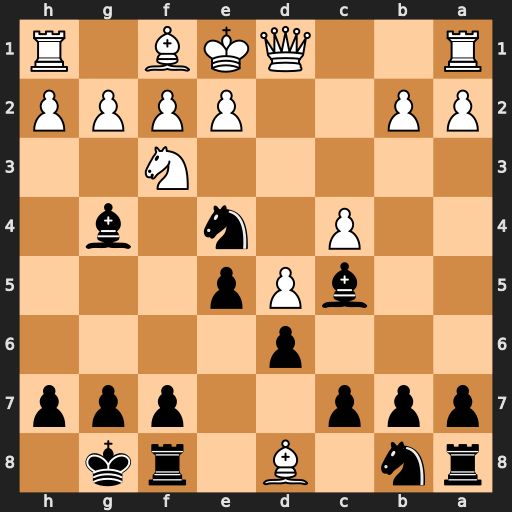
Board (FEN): rn1B1rk1/ppp2ppp/3p4/2bPp3/2P1n1b1/5N2/PP2PPPP/R2QKB1R
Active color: b
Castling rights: KQ
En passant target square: -
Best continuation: Bxf2#